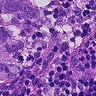
Metastatic tissue present: yes